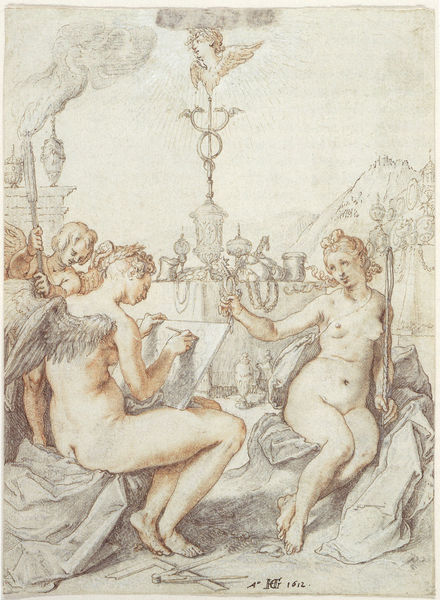
Titel: Allegorie über die Kunst der Zeichnung mit dem Emblem des Künstlers
Künstler: Hendrik Goltzius
Institution: Cambridge (Mass.), Fogg Art Museum
Schlagwörter: akt, berg, flügel, kopf, wolken, frauen, sitzen, braun, busen, frau, grau, schmuck, zeichnung, tuch, sonne, engel, tasse, nackte, becher, nacktheit, antike, druck, radierung, posieren, malen, stift, zeichnen, lineal, gefäße, winkel, zirkel, äskulapstab